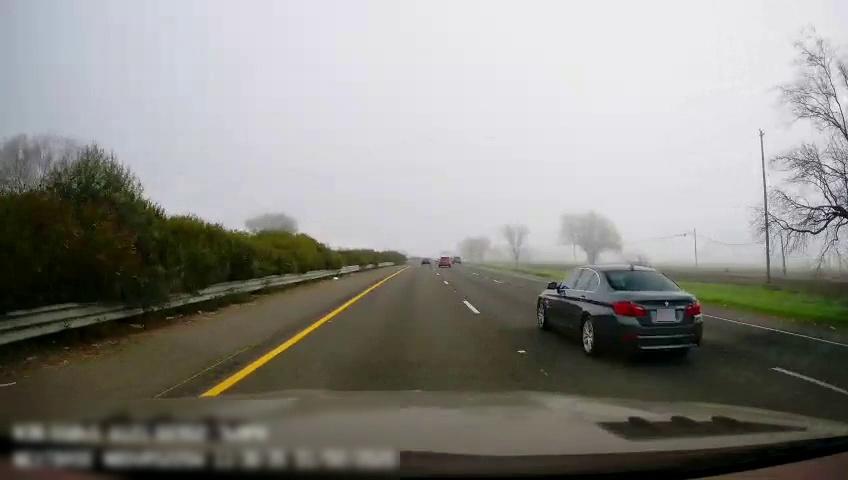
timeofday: Day
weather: Sunny
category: Drivable Space
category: Vehicles | SUV
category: Vehicles | Car
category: Vehicles | SUV
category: Lanes | Current Lane
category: Lanes | Current Lane
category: Lanes | Alternate Lane
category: Lanes | Alternate Lane